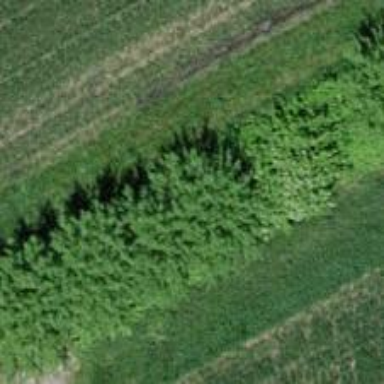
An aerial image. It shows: Broadleaved tree with lush foliage.